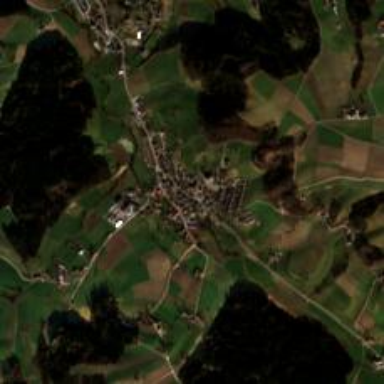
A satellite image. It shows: Village.